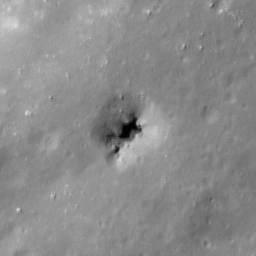
Pit: Stevinus 15
Host crater: Stevinus
Host type: impact_melt
Lunar coordinates: latitude -32.357, longitude 54.943